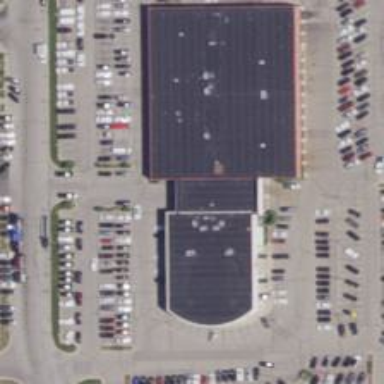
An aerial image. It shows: Retail building with flat roof. This shop specializes in cars.